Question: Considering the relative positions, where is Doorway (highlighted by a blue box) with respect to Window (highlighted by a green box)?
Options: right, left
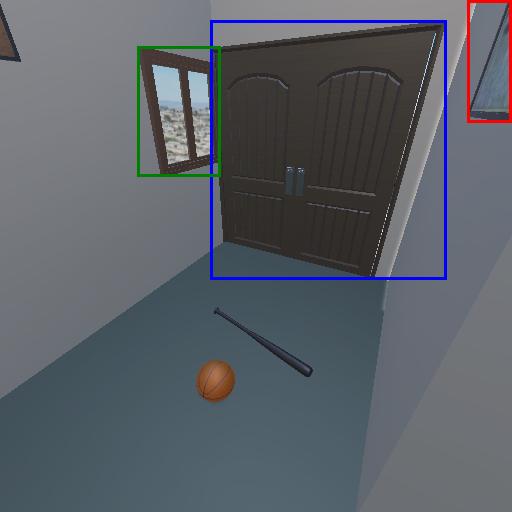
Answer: right